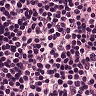
Metastatic tissue present: no